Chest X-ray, PA view. Patient: 18 years old, sex F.
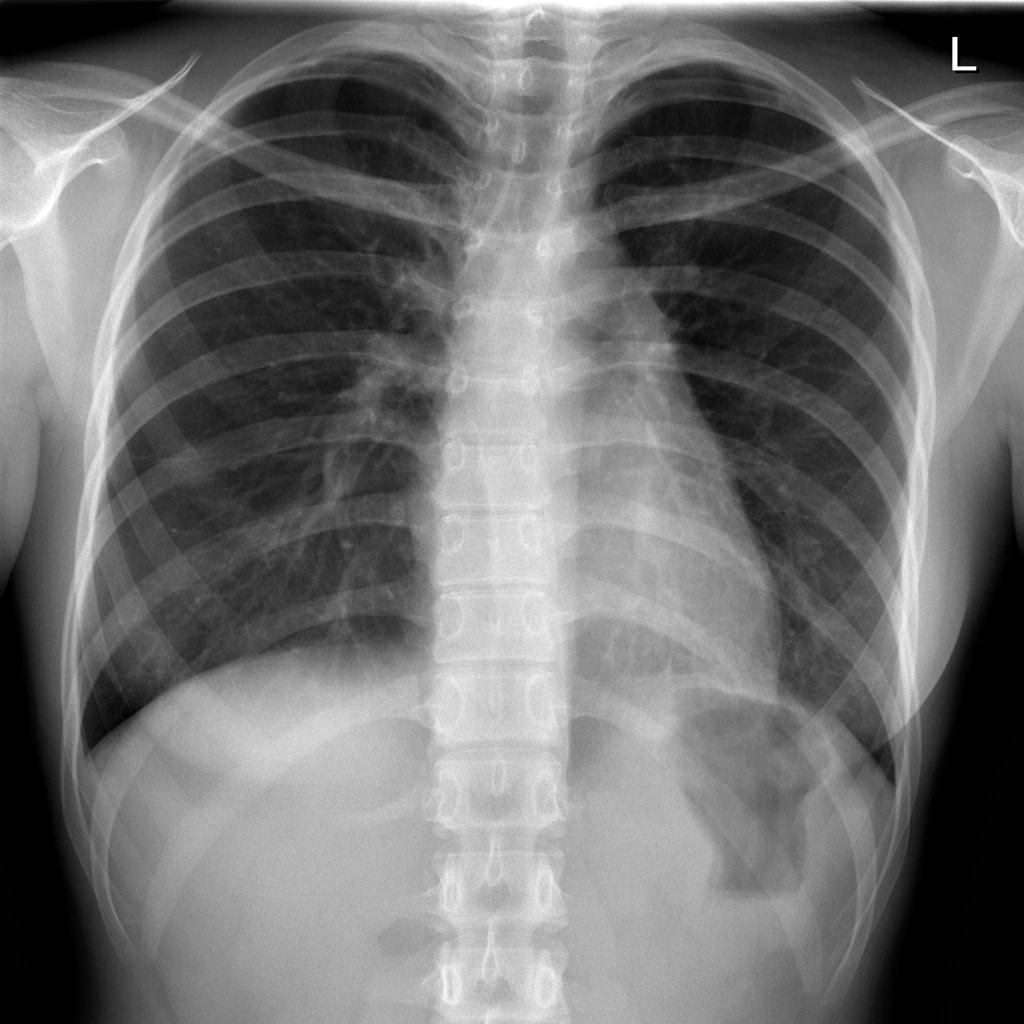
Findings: No Finding